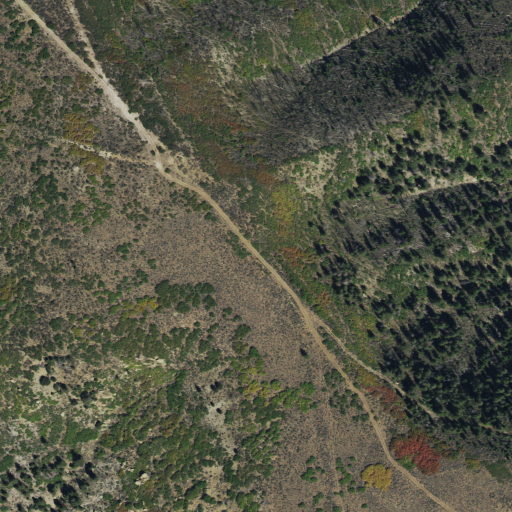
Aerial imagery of mountain in Utah named Jumping Off Point containing shrub, evergreen forest, and deciduous forest